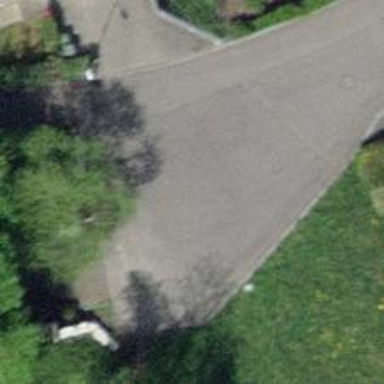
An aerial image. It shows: Turning circle on the road.